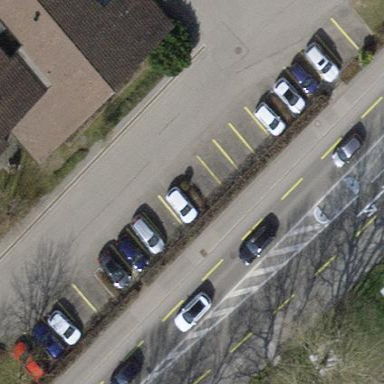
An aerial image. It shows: Parking available on the street side.